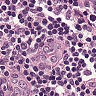
Metastatic tissue present: no